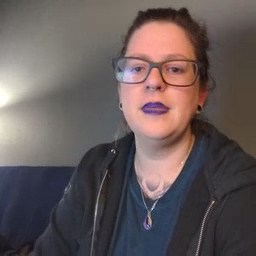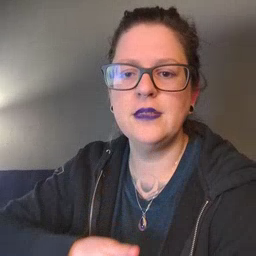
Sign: every